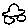
Label: car